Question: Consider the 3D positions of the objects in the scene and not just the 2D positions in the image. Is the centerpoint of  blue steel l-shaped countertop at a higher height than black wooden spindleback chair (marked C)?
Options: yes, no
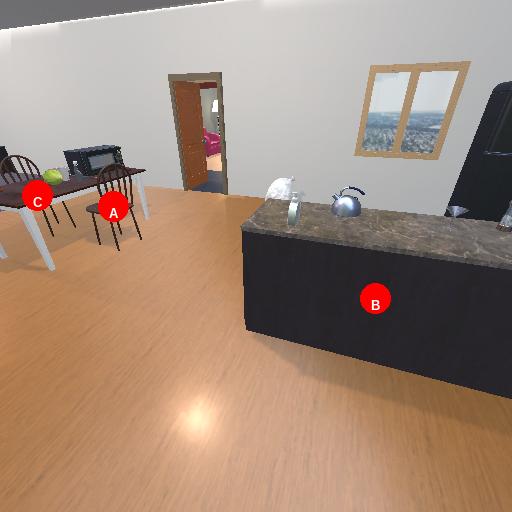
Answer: yes